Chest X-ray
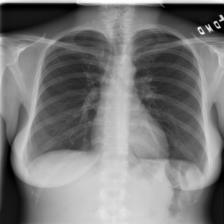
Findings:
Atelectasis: negative
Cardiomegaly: negative
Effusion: negative
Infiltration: negative
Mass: negative
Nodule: negative
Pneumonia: negative
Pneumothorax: negative
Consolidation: negative
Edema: negative
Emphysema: negative
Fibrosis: negative
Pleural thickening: negative
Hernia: negative